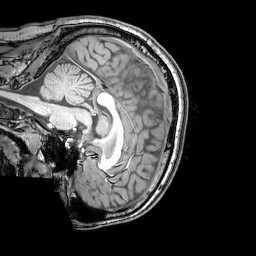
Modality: T1w
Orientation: sagittal
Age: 21
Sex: male
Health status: healthy
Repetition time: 0.081 s
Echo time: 0.037 s